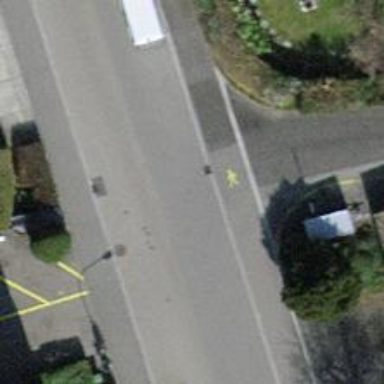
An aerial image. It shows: Unmarked road crossing.